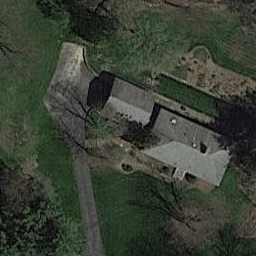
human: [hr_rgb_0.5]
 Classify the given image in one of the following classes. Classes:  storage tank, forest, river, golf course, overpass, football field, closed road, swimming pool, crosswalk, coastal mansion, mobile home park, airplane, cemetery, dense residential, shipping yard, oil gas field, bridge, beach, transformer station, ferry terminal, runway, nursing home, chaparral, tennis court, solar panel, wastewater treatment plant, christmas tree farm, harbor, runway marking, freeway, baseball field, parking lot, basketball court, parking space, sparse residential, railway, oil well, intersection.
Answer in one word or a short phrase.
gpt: sparse residential